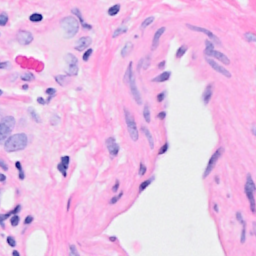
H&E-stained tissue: Breast